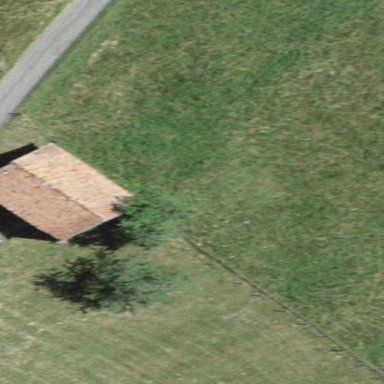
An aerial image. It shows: Barn.